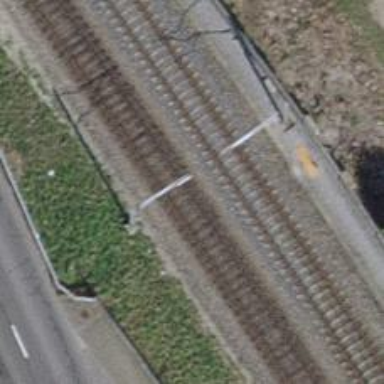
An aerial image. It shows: Single railway track with electrification through contact line.